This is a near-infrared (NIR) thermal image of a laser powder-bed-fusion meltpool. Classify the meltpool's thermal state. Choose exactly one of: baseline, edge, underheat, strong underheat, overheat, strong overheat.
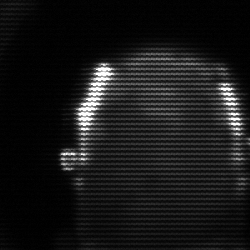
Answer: baseline